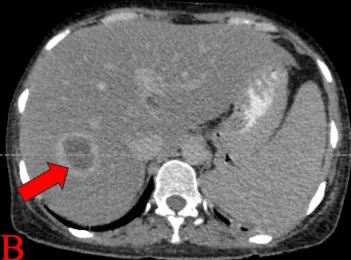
Delayed phase showing the same lesion with peripheral enhancement shown by the red arrow. . CECT-AP: contrast-enhanced computed tomography of the abdomen and pelvis.
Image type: radiology (ct)